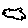
Label: cloud